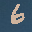
Label: 6